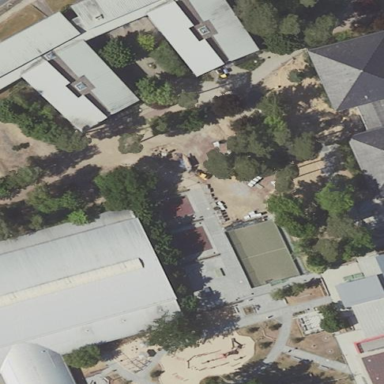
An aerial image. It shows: School.